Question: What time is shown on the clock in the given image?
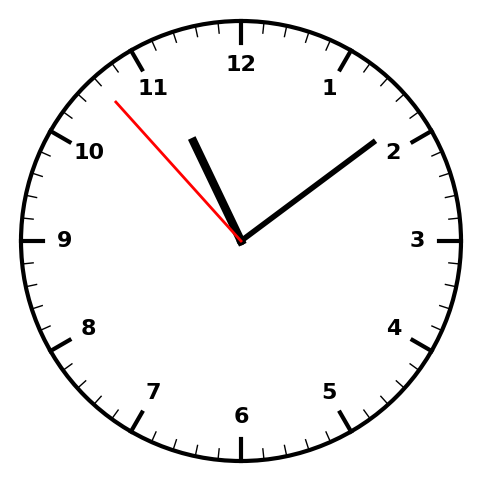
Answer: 11:08:53